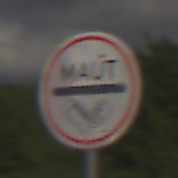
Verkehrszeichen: MautflichtigeStrecke
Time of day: Midday
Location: Outdoor (RoadRail)
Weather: PartlyCloudy
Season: NotSpecified
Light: Natural